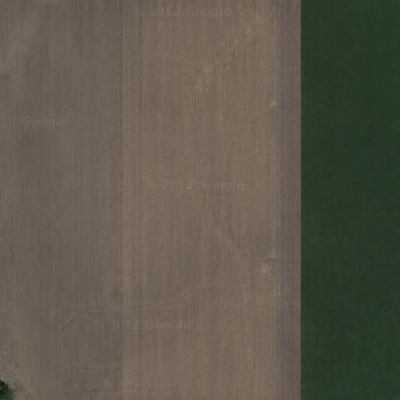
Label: Field